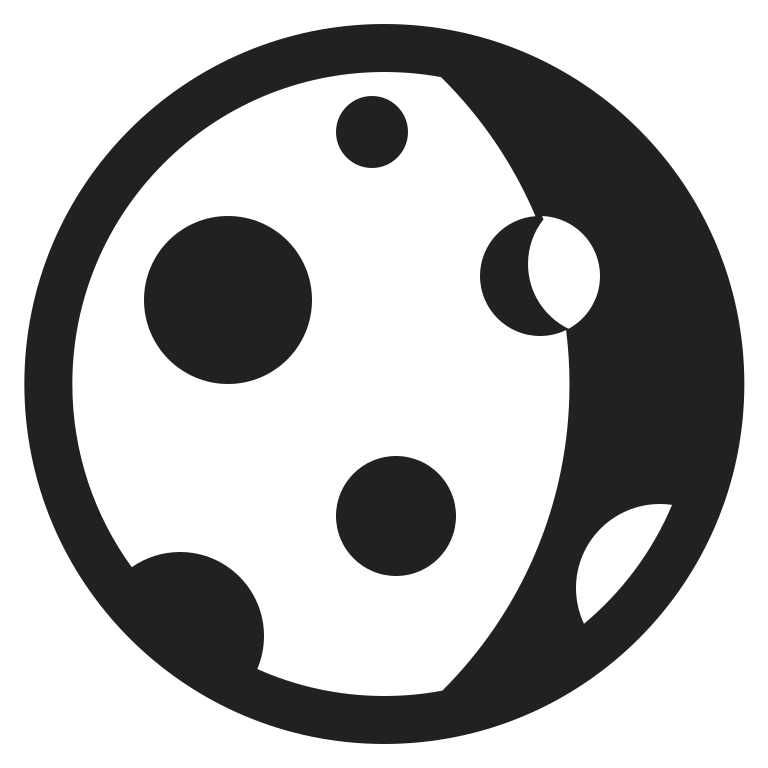
waning gibbous moon high contrast